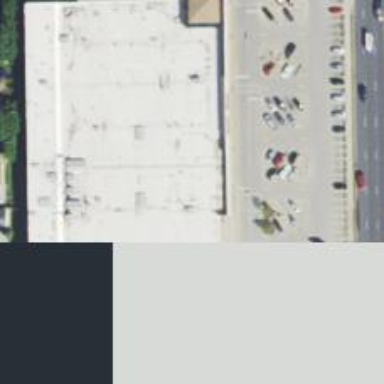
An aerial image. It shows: Supermarket.